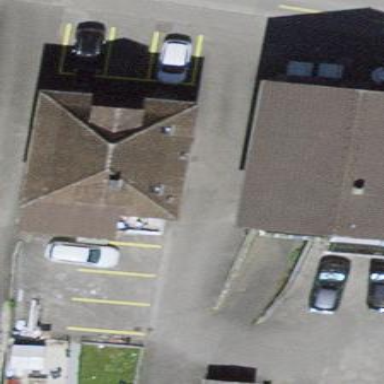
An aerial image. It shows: Building.